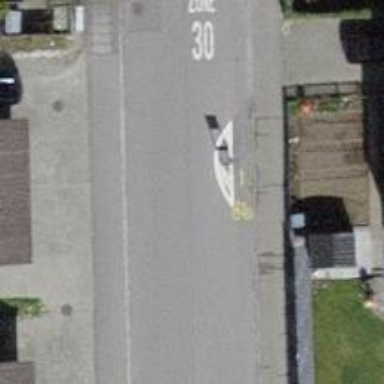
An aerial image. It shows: Residential road with asphalt surface. Both sides have sidewalks.